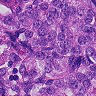
Metastatic tissue present: yes